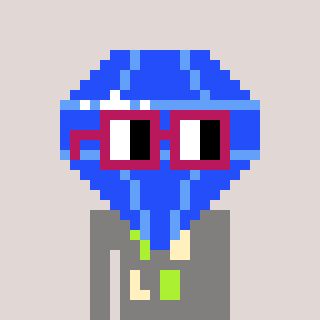
a pixel art character with square dark red glasses, a blue diamond-shaped head and a bluegrey-colored body on a warm background